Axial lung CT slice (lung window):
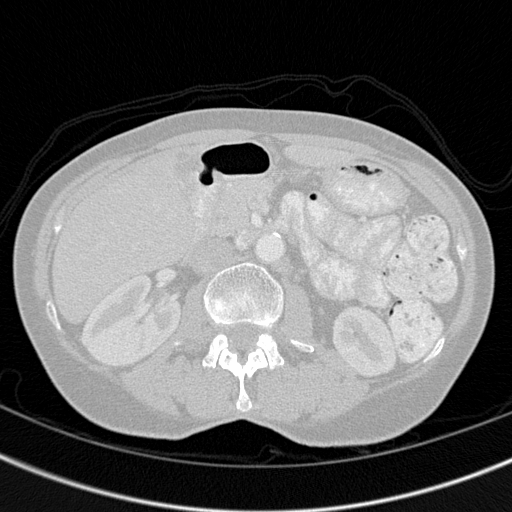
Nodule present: no